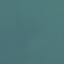
Land use / land cover: SeaLake